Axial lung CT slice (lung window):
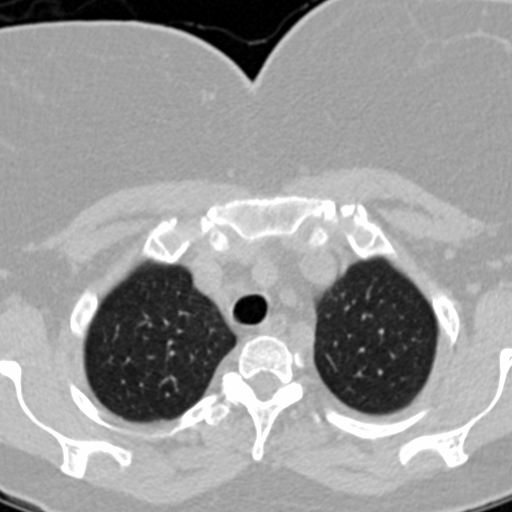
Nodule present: no